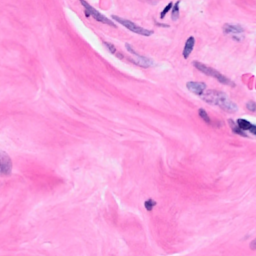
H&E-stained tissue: Breast